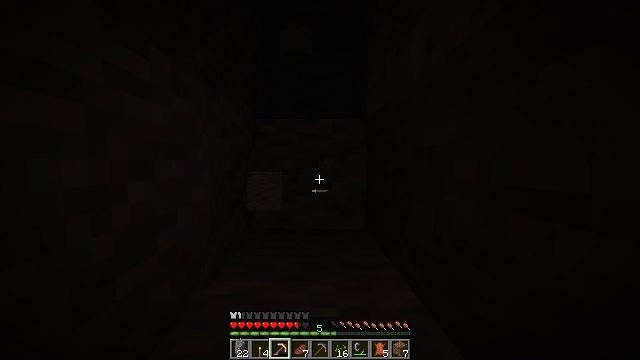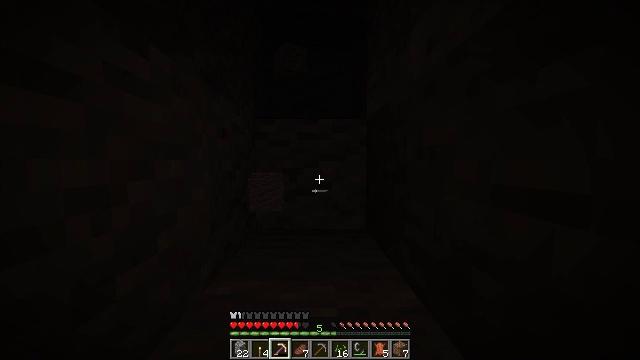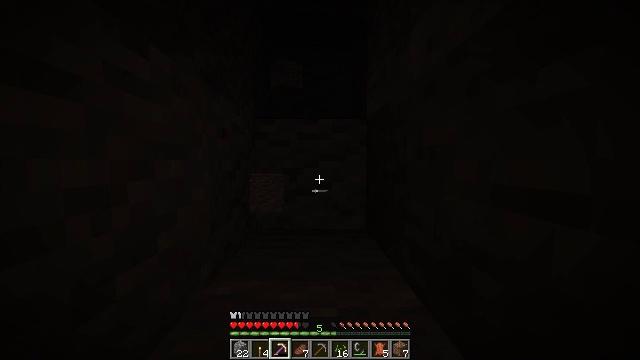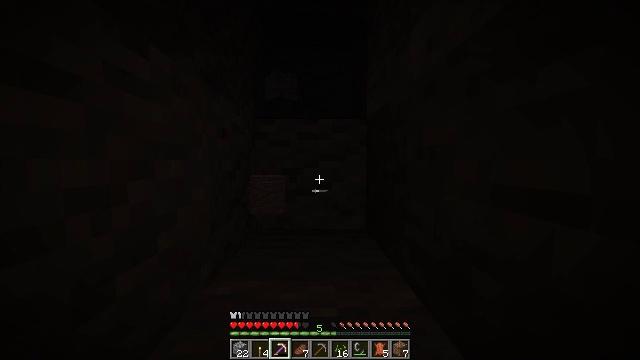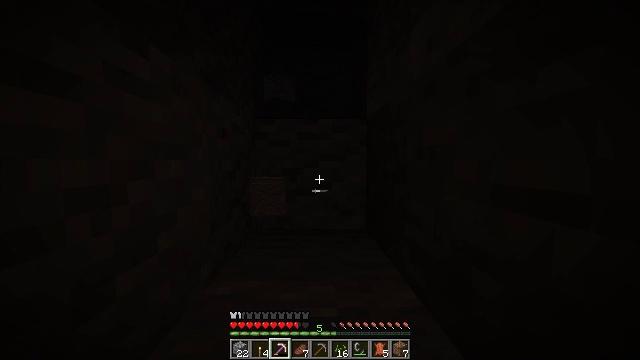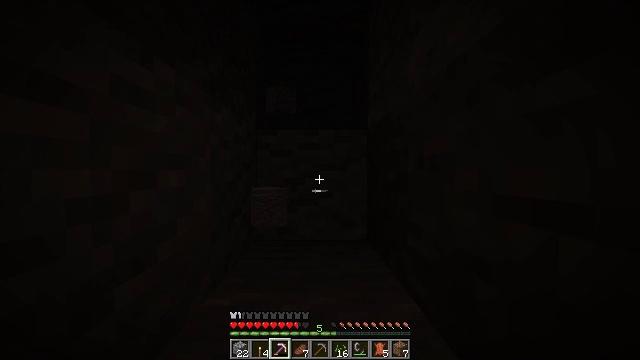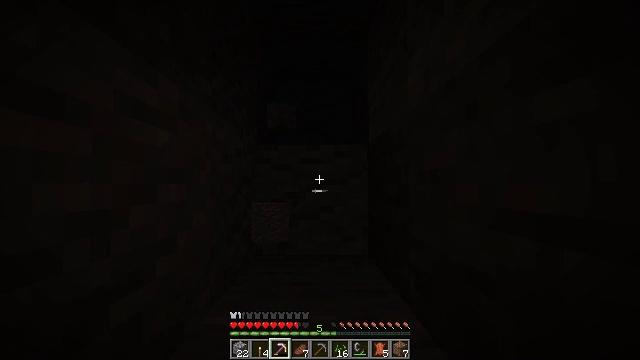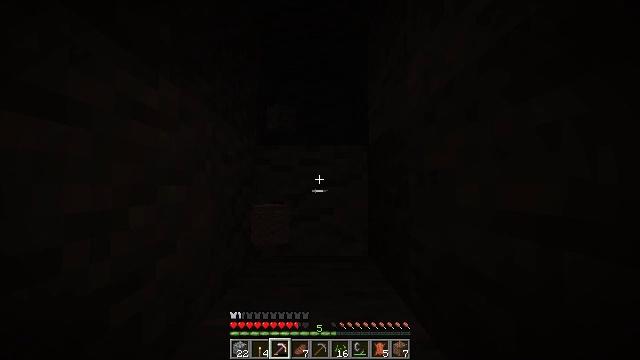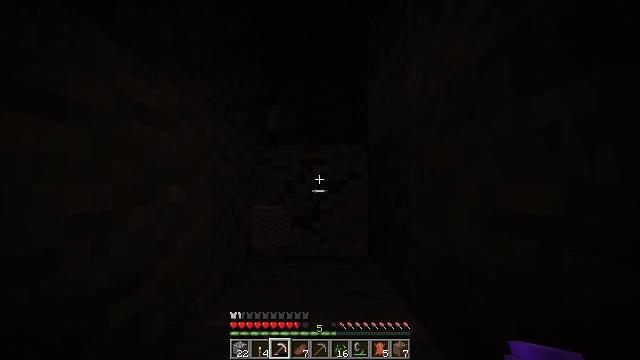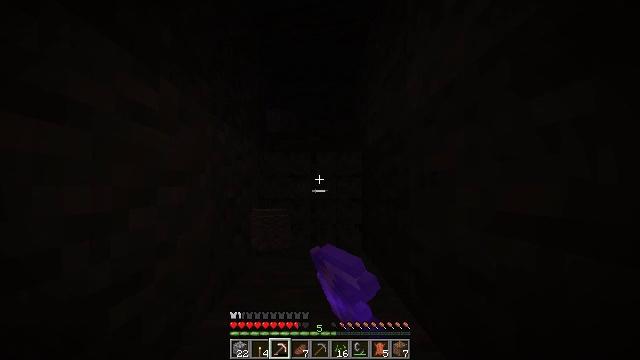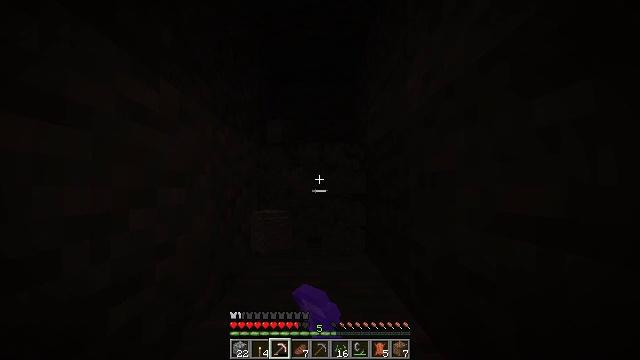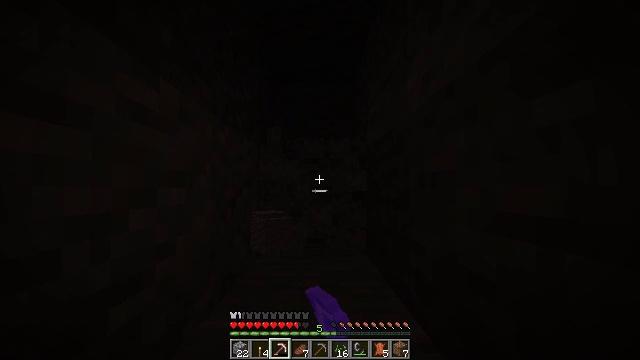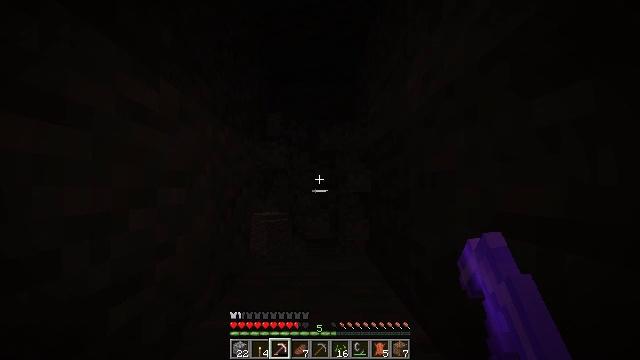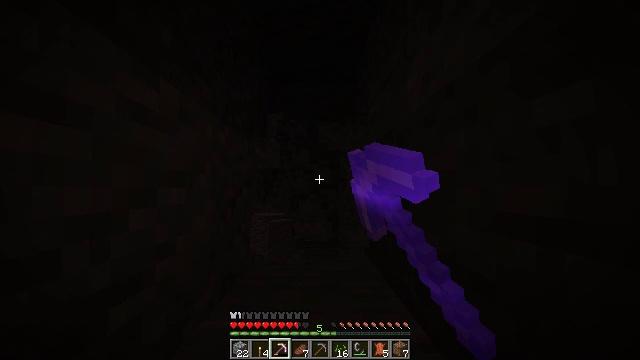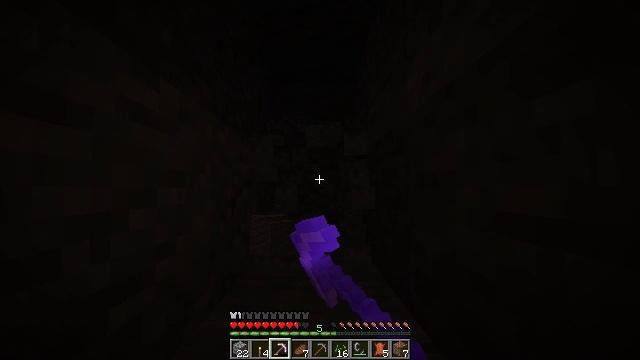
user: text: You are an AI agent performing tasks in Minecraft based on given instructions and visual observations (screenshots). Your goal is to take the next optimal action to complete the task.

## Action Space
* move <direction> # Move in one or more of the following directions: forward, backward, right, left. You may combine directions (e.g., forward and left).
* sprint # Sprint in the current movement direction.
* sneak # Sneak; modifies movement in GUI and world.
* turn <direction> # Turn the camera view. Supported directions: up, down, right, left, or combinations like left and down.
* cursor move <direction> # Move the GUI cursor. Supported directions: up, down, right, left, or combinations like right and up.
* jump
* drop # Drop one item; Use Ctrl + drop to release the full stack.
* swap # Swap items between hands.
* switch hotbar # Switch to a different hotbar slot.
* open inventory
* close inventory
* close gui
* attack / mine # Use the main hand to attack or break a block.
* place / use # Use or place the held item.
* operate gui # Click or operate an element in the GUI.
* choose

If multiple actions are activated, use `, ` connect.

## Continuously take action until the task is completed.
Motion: motion action
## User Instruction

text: Collect andesite by mining it.
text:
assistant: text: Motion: no_op
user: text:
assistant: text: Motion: no_op
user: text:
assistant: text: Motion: no_op
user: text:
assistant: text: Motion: no_op
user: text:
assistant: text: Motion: turn up
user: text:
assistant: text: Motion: turn up
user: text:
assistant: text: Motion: no_op
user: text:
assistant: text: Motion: attack / mine
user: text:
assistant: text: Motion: attack / mine
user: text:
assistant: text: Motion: attack / mine
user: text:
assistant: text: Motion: attack / mine
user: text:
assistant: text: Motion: attack / mine
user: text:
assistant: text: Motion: attack / mine
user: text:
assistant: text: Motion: attack / mine
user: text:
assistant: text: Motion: no_op